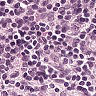
Metastatic tissue present: no